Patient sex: M
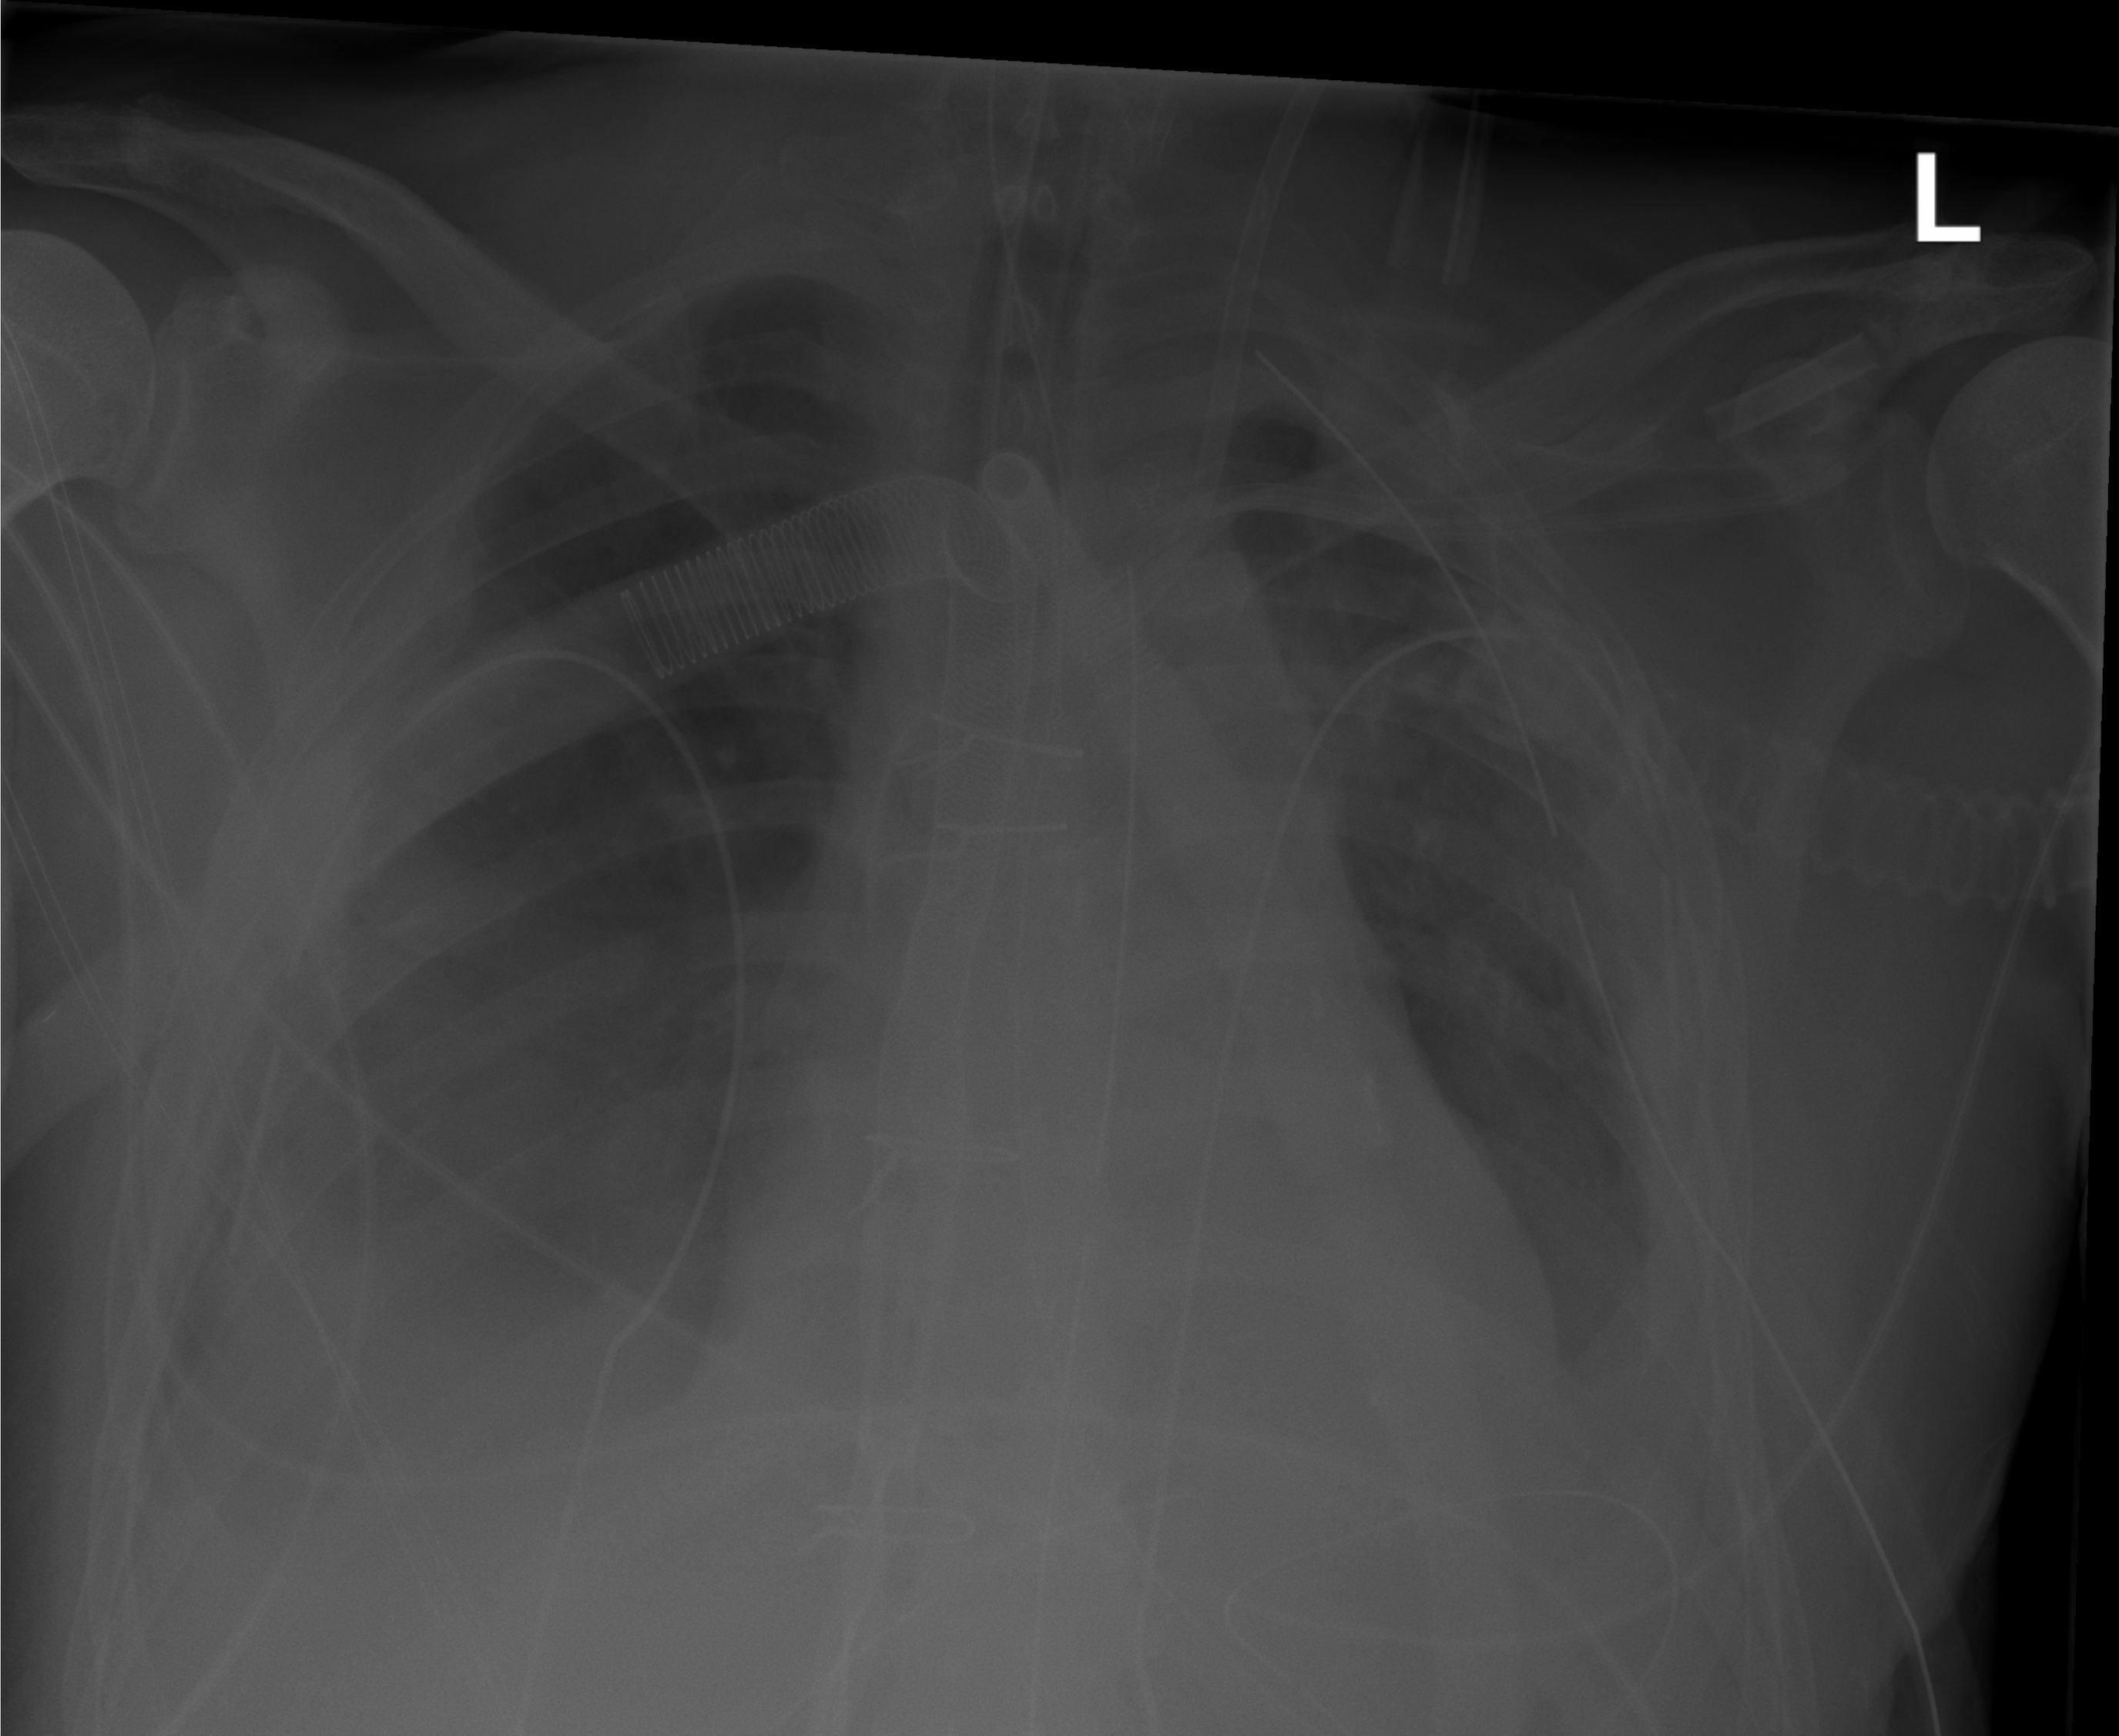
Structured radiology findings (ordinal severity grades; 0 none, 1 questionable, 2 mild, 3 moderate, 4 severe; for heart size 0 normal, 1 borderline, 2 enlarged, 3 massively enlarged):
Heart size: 2
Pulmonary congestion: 1
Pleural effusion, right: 3
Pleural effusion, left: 3
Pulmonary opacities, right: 0
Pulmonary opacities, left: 1
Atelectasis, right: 2
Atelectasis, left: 2